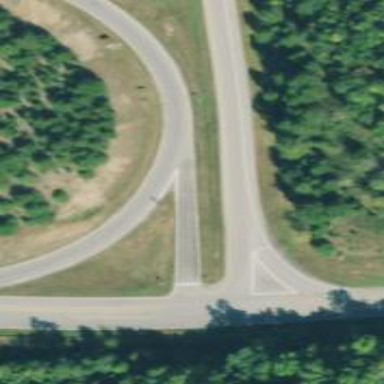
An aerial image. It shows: Road with "give way" sign.